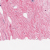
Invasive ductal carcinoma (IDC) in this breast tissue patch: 0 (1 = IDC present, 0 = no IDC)